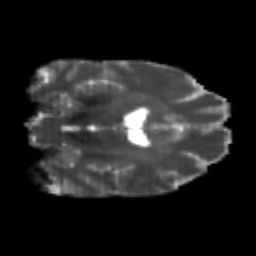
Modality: T2w
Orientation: coronal
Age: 24
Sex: male
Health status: healthy
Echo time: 0.074 s